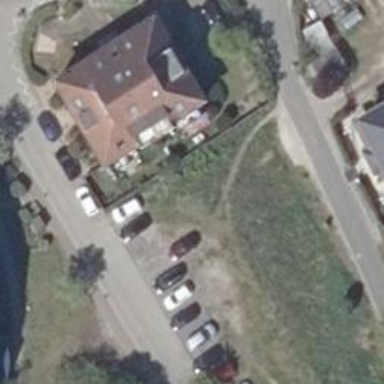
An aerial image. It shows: Residential building with half-hipped roof shape.